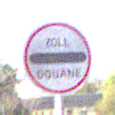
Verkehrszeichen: Zollstelle
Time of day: Midday
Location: Outdoor (Nature)
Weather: Clear
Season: NotSpecified
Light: Natural